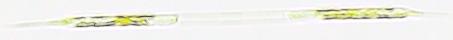
Label: Rhizosolenia